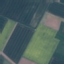
Land use / land cover class: AnnualCrop